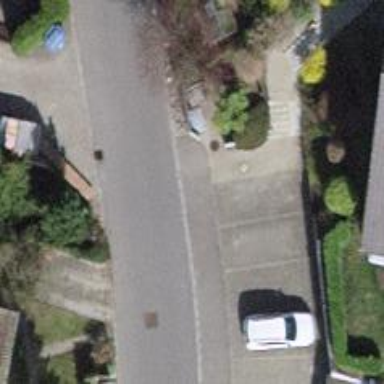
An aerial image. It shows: Kerb barrier.